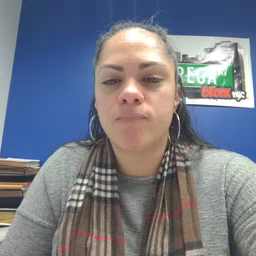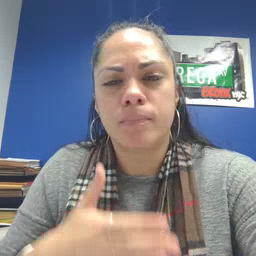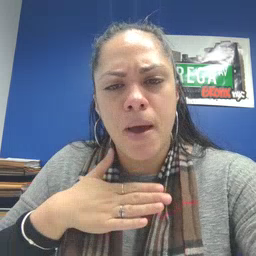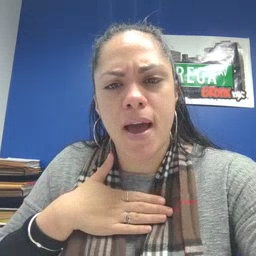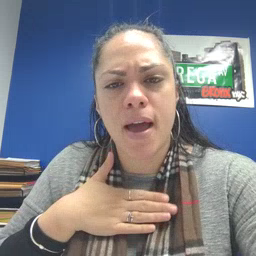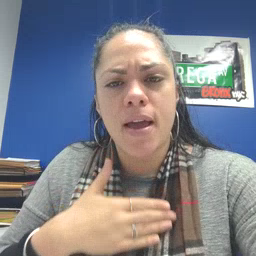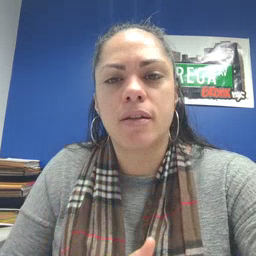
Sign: minemy